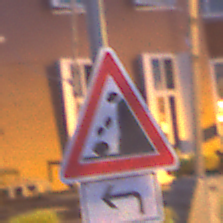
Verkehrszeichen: SteinschlagRechts
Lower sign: RichtungsangabeDurchPfeile2
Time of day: Night
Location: Outdoor (Urban)
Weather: PartlyCloudy
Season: NotSpecified
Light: Artificial